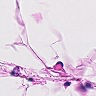
Metastatic tissue present: no